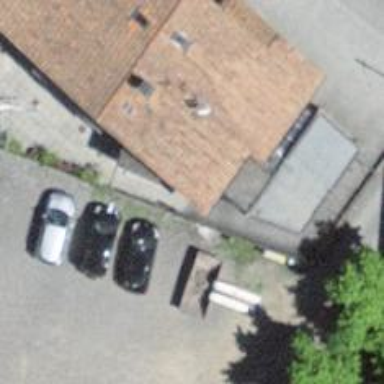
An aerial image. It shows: Charging station.